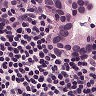
Metastatic tissue present: yes